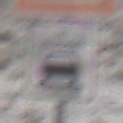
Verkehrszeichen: BeiNaesse
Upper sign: SchleuderOderRutschgefahr
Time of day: Midday
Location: Outdoor (Nature)
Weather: Overcast
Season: Winter
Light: Natural